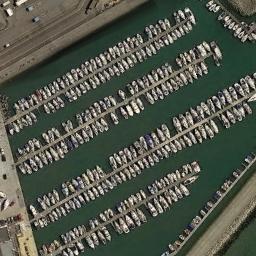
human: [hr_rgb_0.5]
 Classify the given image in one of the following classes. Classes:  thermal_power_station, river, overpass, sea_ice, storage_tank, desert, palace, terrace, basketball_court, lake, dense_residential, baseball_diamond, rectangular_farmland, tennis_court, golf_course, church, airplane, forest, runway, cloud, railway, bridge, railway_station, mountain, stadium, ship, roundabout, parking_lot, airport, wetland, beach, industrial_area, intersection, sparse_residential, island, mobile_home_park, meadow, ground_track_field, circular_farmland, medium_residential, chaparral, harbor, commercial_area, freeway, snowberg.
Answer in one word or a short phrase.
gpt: harbor